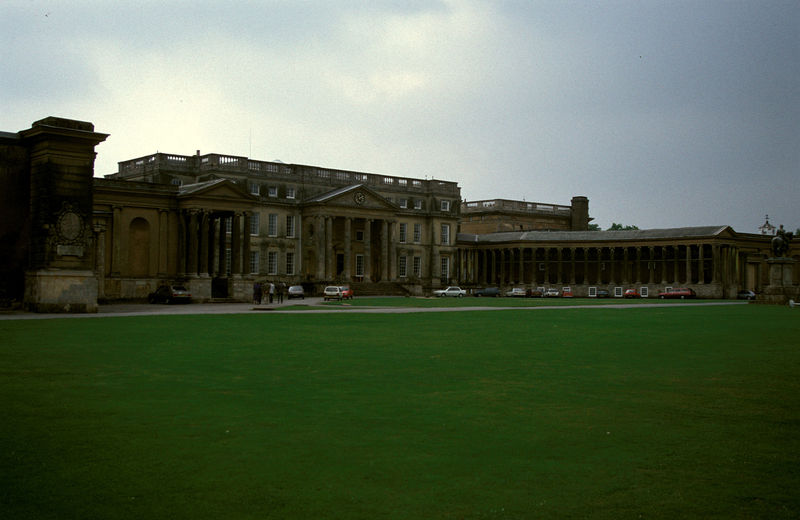
Titel: Nordfassade, Eingangshof mit Kolonnaden
Künstler: Sir John Vanbrugh
Standort: Stowe, Buckinghamshire
Institution: Stowe House
Schlagwörter: blau, dunkel, flügel, himmel, mann, schatten, wolken, dreieck, frauen, gelb, grün, menschen, ocker, fenster, frau, hell, licht, männer, strasse, säule, säulen, tür, dach, gebäude, gras, haus, park, rasen, rot, schloss, weg, wiese, leute, architektur, mensch, silber, sockel, stein, brüstung, sonne, wege, klassizismus, england, kamin, garten, statue, deutschland, balkon, terrasse, farbig, ansicht, bogen, fassade, giebel, allee, tag, auto, treppe, treppen, finster, uhr, geländer, stufen, foto, fotografie, straßen, eingang, nische, berlin, antike, palast, balustrade, denkmal, mauerwerk, geschnitten, geschoren, vorderseite, portal, portale, landhaus, ionisch, portikus, etagen, tempel, balu, konche, museum, kunsthalle, autos, manschen, monument, reiterstandbild, säulengang, nischen, profanbau, dachterrasse, parkplatz, palladio, kolonnaden, portiken, trakt, rasenfläche, parken, dachgarten, archtiektur, grossbritanien, pakr, rennstall, gr+n, rennplatz, seitenbau, goldenes dreieck, phi